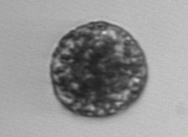
Label: Vicicitus_globosus